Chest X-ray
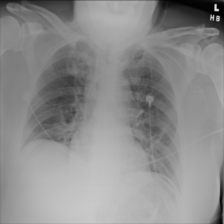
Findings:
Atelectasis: positive
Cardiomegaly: negative
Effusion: negative
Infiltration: positive
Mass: negative
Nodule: negative
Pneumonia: negative
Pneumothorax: negative
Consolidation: negative
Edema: negative
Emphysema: negative
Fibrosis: negative
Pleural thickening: negative
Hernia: negative